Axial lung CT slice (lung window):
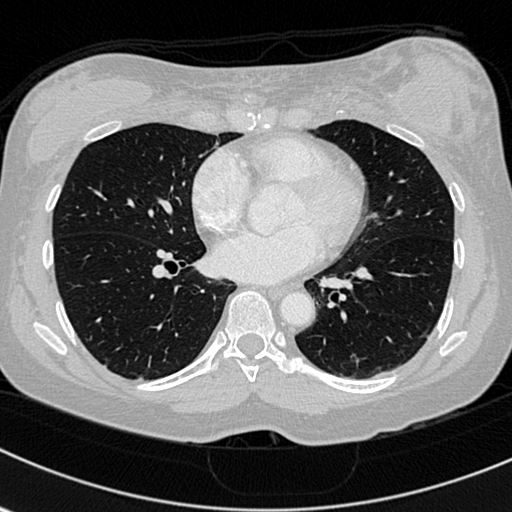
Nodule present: no